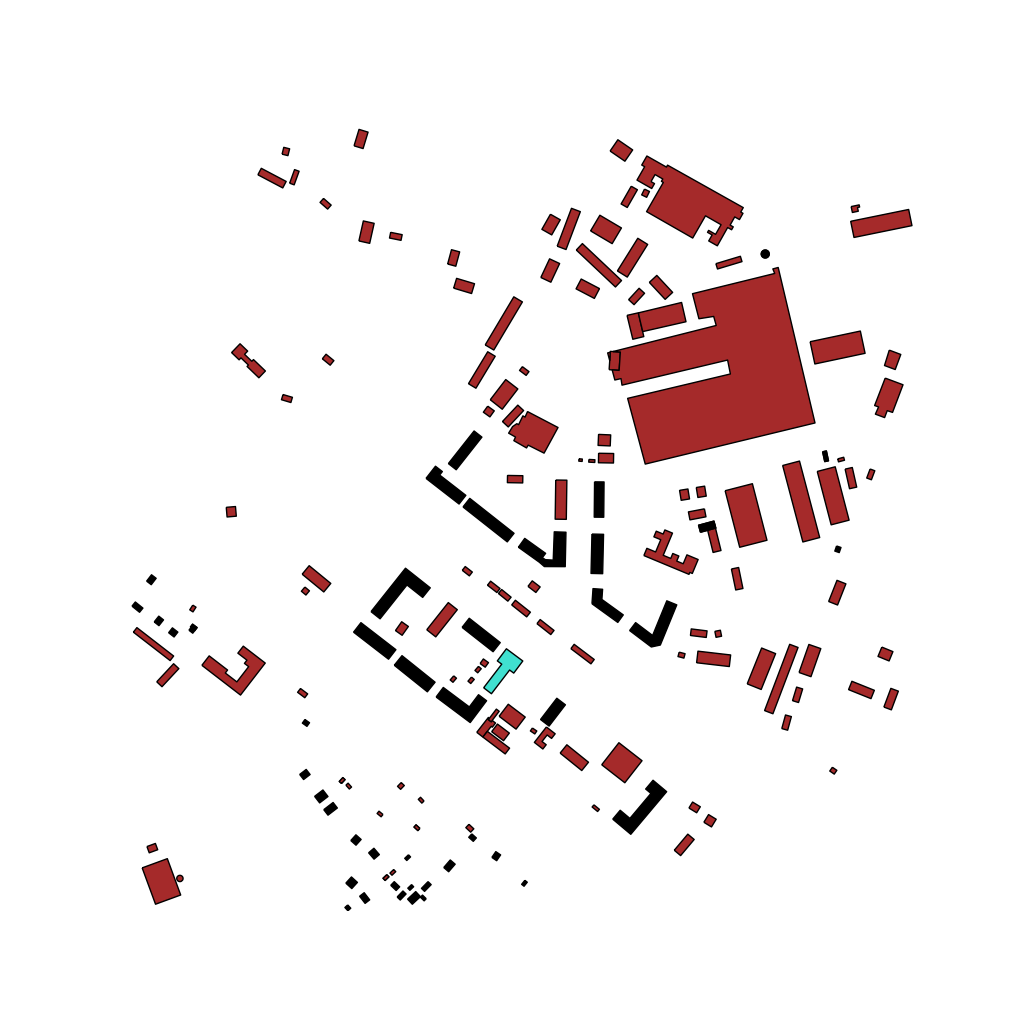
Tags: overhead vector_map, industrial, recreation, residential, soviet, individual_rise, low_rise, medium_rise, density_1, Building, Facility, Kidsart, 1.0 km²